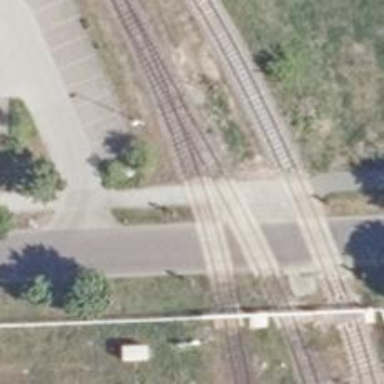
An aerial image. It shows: Railway crossing.